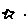
Label: star